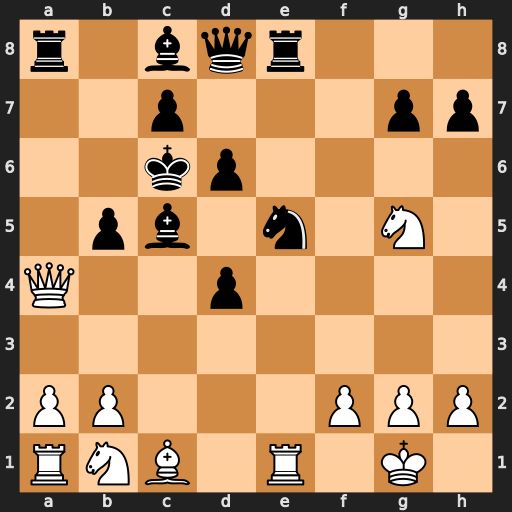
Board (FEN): r1bqr3/2p3pp/2kp4/1pb1n1N1/Q2p4/8/PP3PPP/RNB1R1K1
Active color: w
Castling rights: -
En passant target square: -
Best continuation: Qxa8+ Bb7 Qxd8